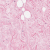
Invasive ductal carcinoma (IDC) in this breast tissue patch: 0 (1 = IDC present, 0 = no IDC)